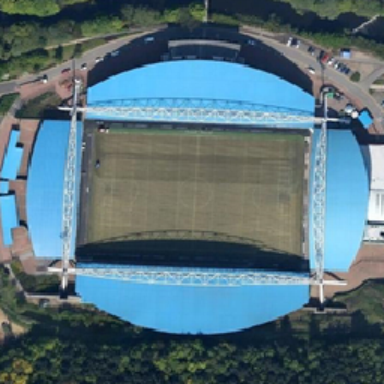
There is a big playground in the middle of the tree .